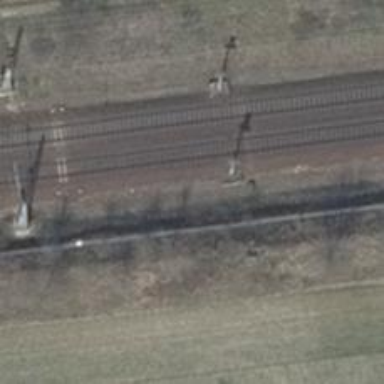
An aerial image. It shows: Railway signal.